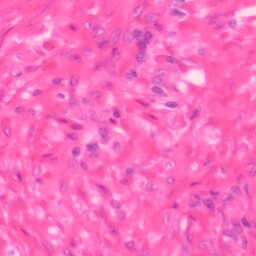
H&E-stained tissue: Colon